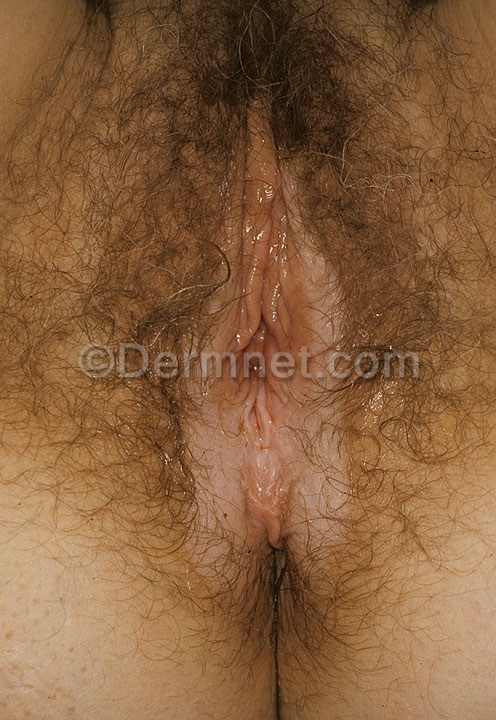
Disease: Psoriasis pictures Lichen Planus and related diseases